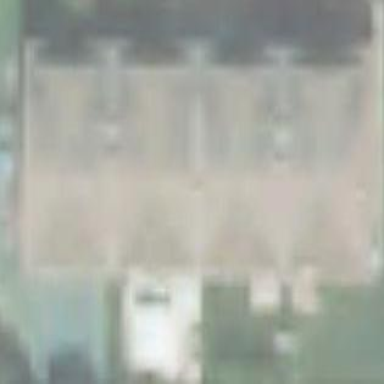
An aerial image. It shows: Terrace building.